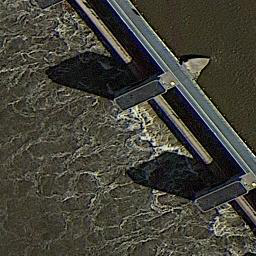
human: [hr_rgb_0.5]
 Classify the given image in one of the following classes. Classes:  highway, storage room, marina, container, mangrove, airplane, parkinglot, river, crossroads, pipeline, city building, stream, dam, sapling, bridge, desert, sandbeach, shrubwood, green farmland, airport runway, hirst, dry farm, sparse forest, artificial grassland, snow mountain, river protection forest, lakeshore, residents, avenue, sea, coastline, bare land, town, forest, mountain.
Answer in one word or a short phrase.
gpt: dam